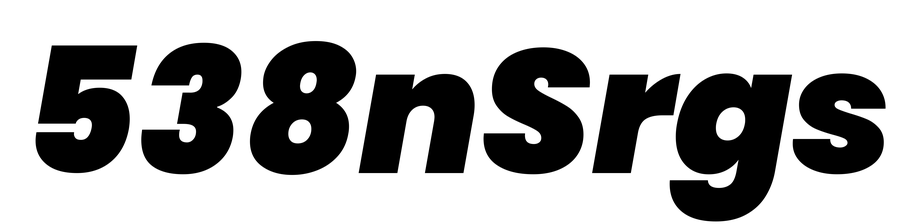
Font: Poppins-BlackItalic